Question: I have a Simulink model that includes the following subsystem.

The 'bm_train_adapter' block will call a MATLAB function of the same name, passing all the input arguments in a single vector.
The subsystem has been given a sample time of 900 (secs), which is why all the signals are colored in red (for discrete signals).
However, in the debugger I have observed that the 'bm_train_adapter' function gets called twice at each simulation timestep. This yields horribly wrong results since the function includes side-effects.
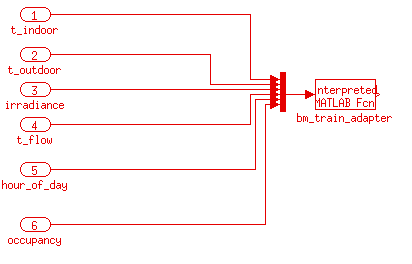
Answer: The reason was that my model had algebraic loops caused by unit delay blocks in subsystems. To solve these loops, the solver had no choice but to evaluate some blocks more than once.
The solution was to move out all unit delays from their subsystems.